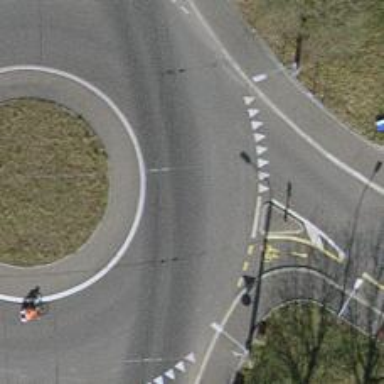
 featuring roundabout. There are trolley wires present along the road."